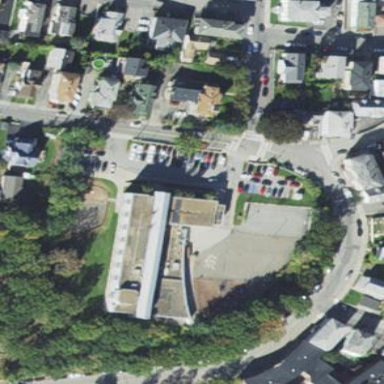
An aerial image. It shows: School building.